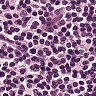
Metastatic tissue present: no